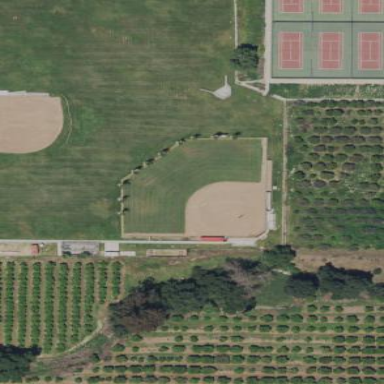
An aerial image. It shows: Softball pitch for leisure land activities.